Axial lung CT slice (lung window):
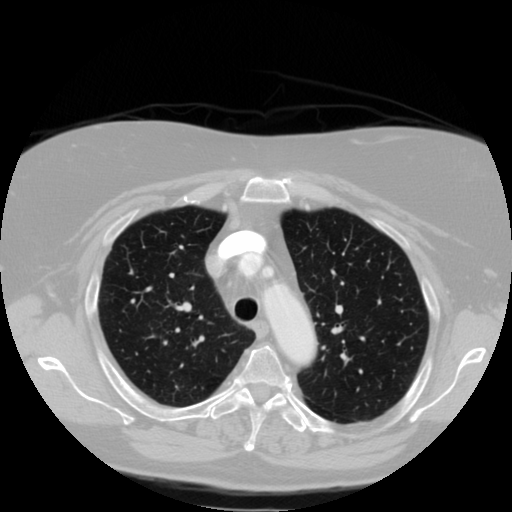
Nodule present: no